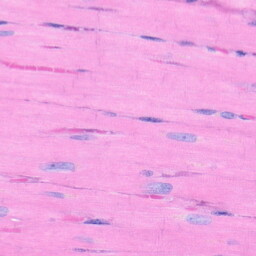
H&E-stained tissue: Heart